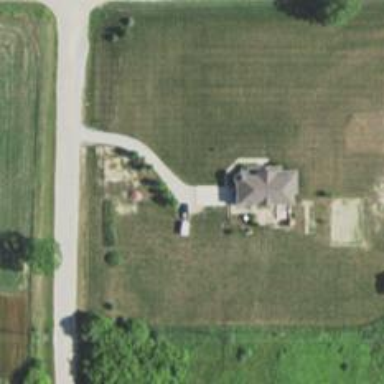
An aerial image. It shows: Driveway.